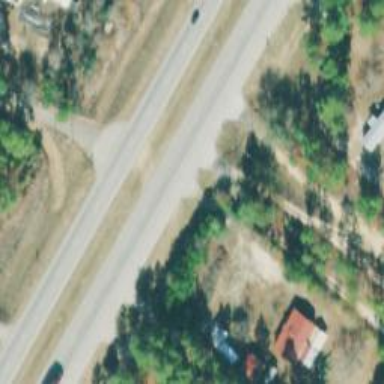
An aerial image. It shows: Asphalt trunk highway classified as expressway.